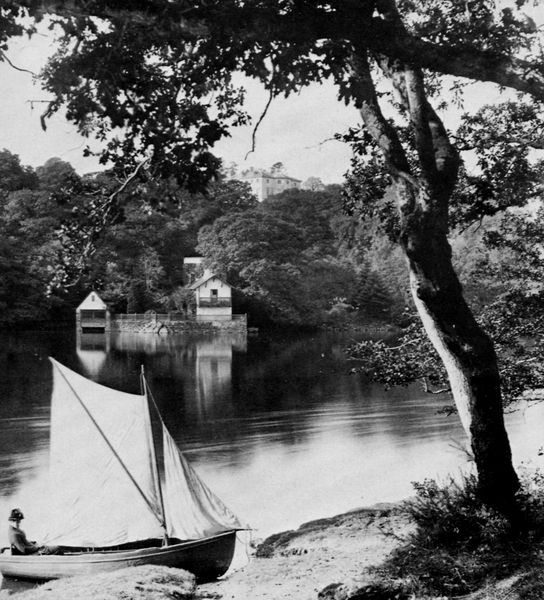
Titel: River dart, Devon
Künstler: Francis Frith
Schlagwörter: baum, berg, blätter, dunkel, himmel, laub, mann, schatten, wasser, weiß, wolken, bäume, dreieck, fluss, landschaft, sand, see, sitzen, stadt, ufer, äste, fenster, frau, grau, hell, hintergrund, hut, licht, schwarz, gebäude, gras, haus, schloss, alt, mensch, steine, ast, gräser, häuser, hügel, mühle, natur, spiegelung, wind, zweige, busch, gewässer, hütte, sitzend, stoff, kind, wald, anhöhe, boot, kahn, weiher, küste, ruhig, schiff, segel, segelboot, strand, wellen, ruhe, mast, segelschiff, mauer, idylle, anleger, böschung, steg, hat, white, window, women, black, gray, grey, lady, woman, detail, widerschein, picture, reflection, geländer, still, anlegen, segeln, segler, foto, fotografie, photographie, burg, lichtung, schwarzweiss, photo, villa, wood, bootshaus, man, rocks, sky, tree, ankern, boat, boat house, building, girl, hill, house, lake, landscape, nature, sea, ship, shore, water, waves, distance, germany, houses, island, reflections, reflexion, sun, trees, eiche, forest, grass, light, peaceful, river, stream, black and white, fotographie, castle, sketch, french, am see, bewaldet, anlegestelle, beach, sail, sailor, wave, bright, happy, outside, person, rural, day, human, park, leaves, trunk, seine, schwrz, buildings, mansion, brise, schleuse, cloth, foreground, furt, bush, mill, pond, branches, cottage, den, feierabend, früh, calm, figure, outdoors, forrest, fishing, peace, shrubs, bank, contrast, land, sailing, sails, row, branch, lgiht, casual, photograph, photography, castel, black-white, reflex, sharp, sailboat, seehaus, lonely, relax, sale, ripples, b/w, anlanden, dock, grove, serene, boater, scenery, sailing boat, riverbank, clear, ausflug, sunny day, yacht, creek, boating, cottag, repoussoir, sial, house', free, film, quiet, branshes, shady, fisherman, contast, frau baum, framing, mooring, sailer, bòack and white, riflect, reflect, skiff, abendstimmung am see, still ruht der see, dingy, beautyful, castell, glassy water, fisherboat, dinghy, millpond, forset, branchs, hluse, peaeful